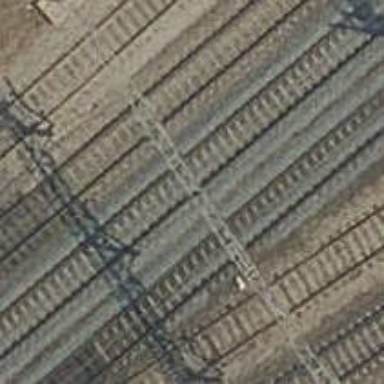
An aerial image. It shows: Railway with electrified contact lines.